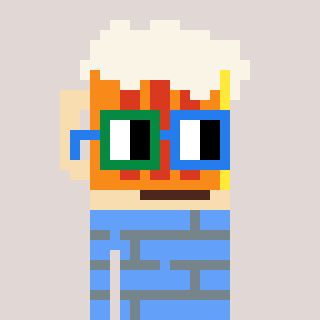
a pixel art character with square green and blue glasses, a beer-shaped head and a blue-colored body on a warm background